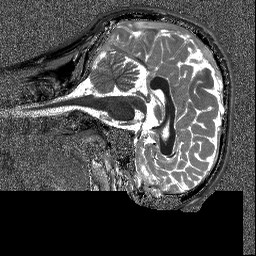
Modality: T1map
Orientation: sagittal
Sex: male